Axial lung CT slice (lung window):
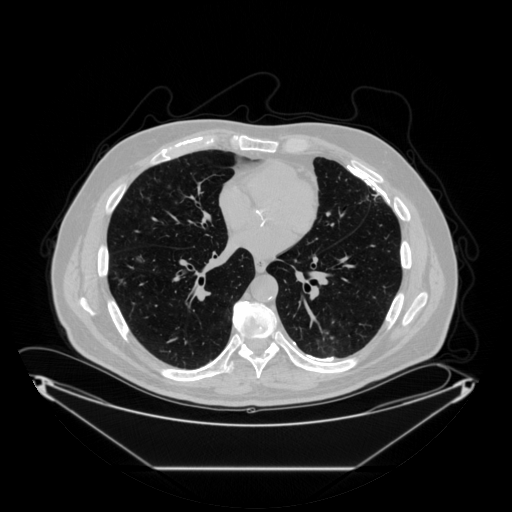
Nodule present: no